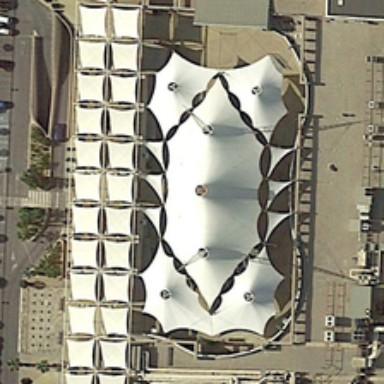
There are rows of white houses around the stadium .